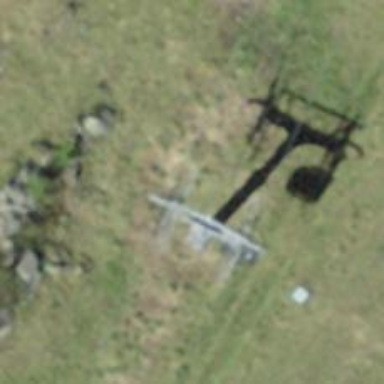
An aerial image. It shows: Pylon used for aerialway.